Field crop: maize
Growth stage: 2
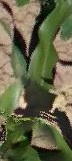
Species: maize